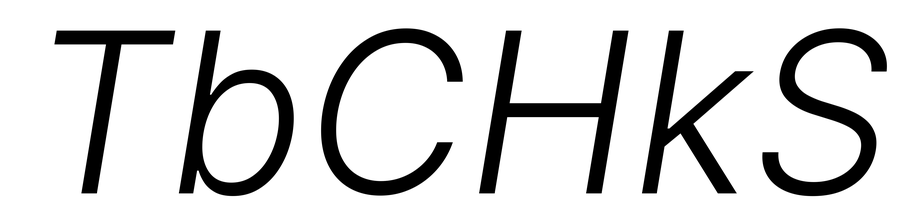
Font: Inter-Italic_Light_Italic